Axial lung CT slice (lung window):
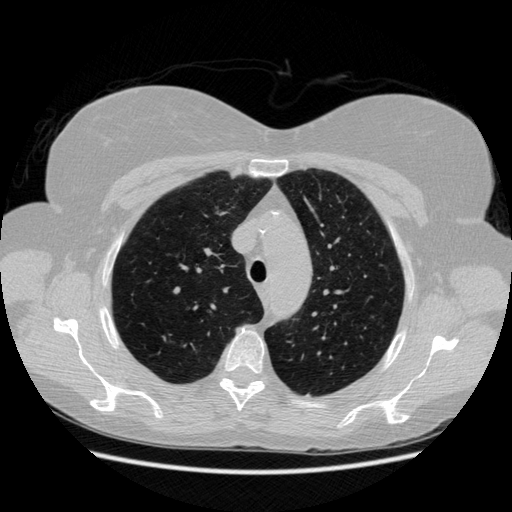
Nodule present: no